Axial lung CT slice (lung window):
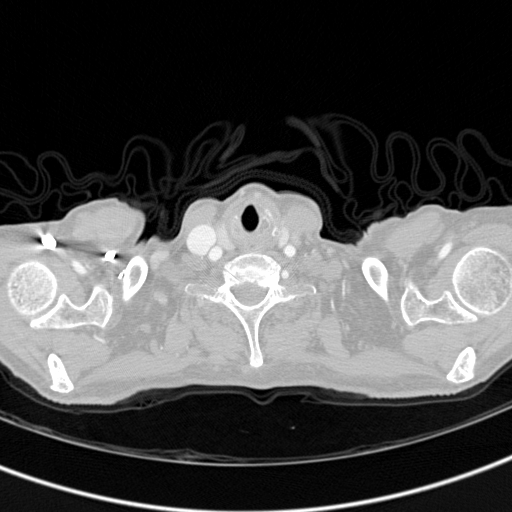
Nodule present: no